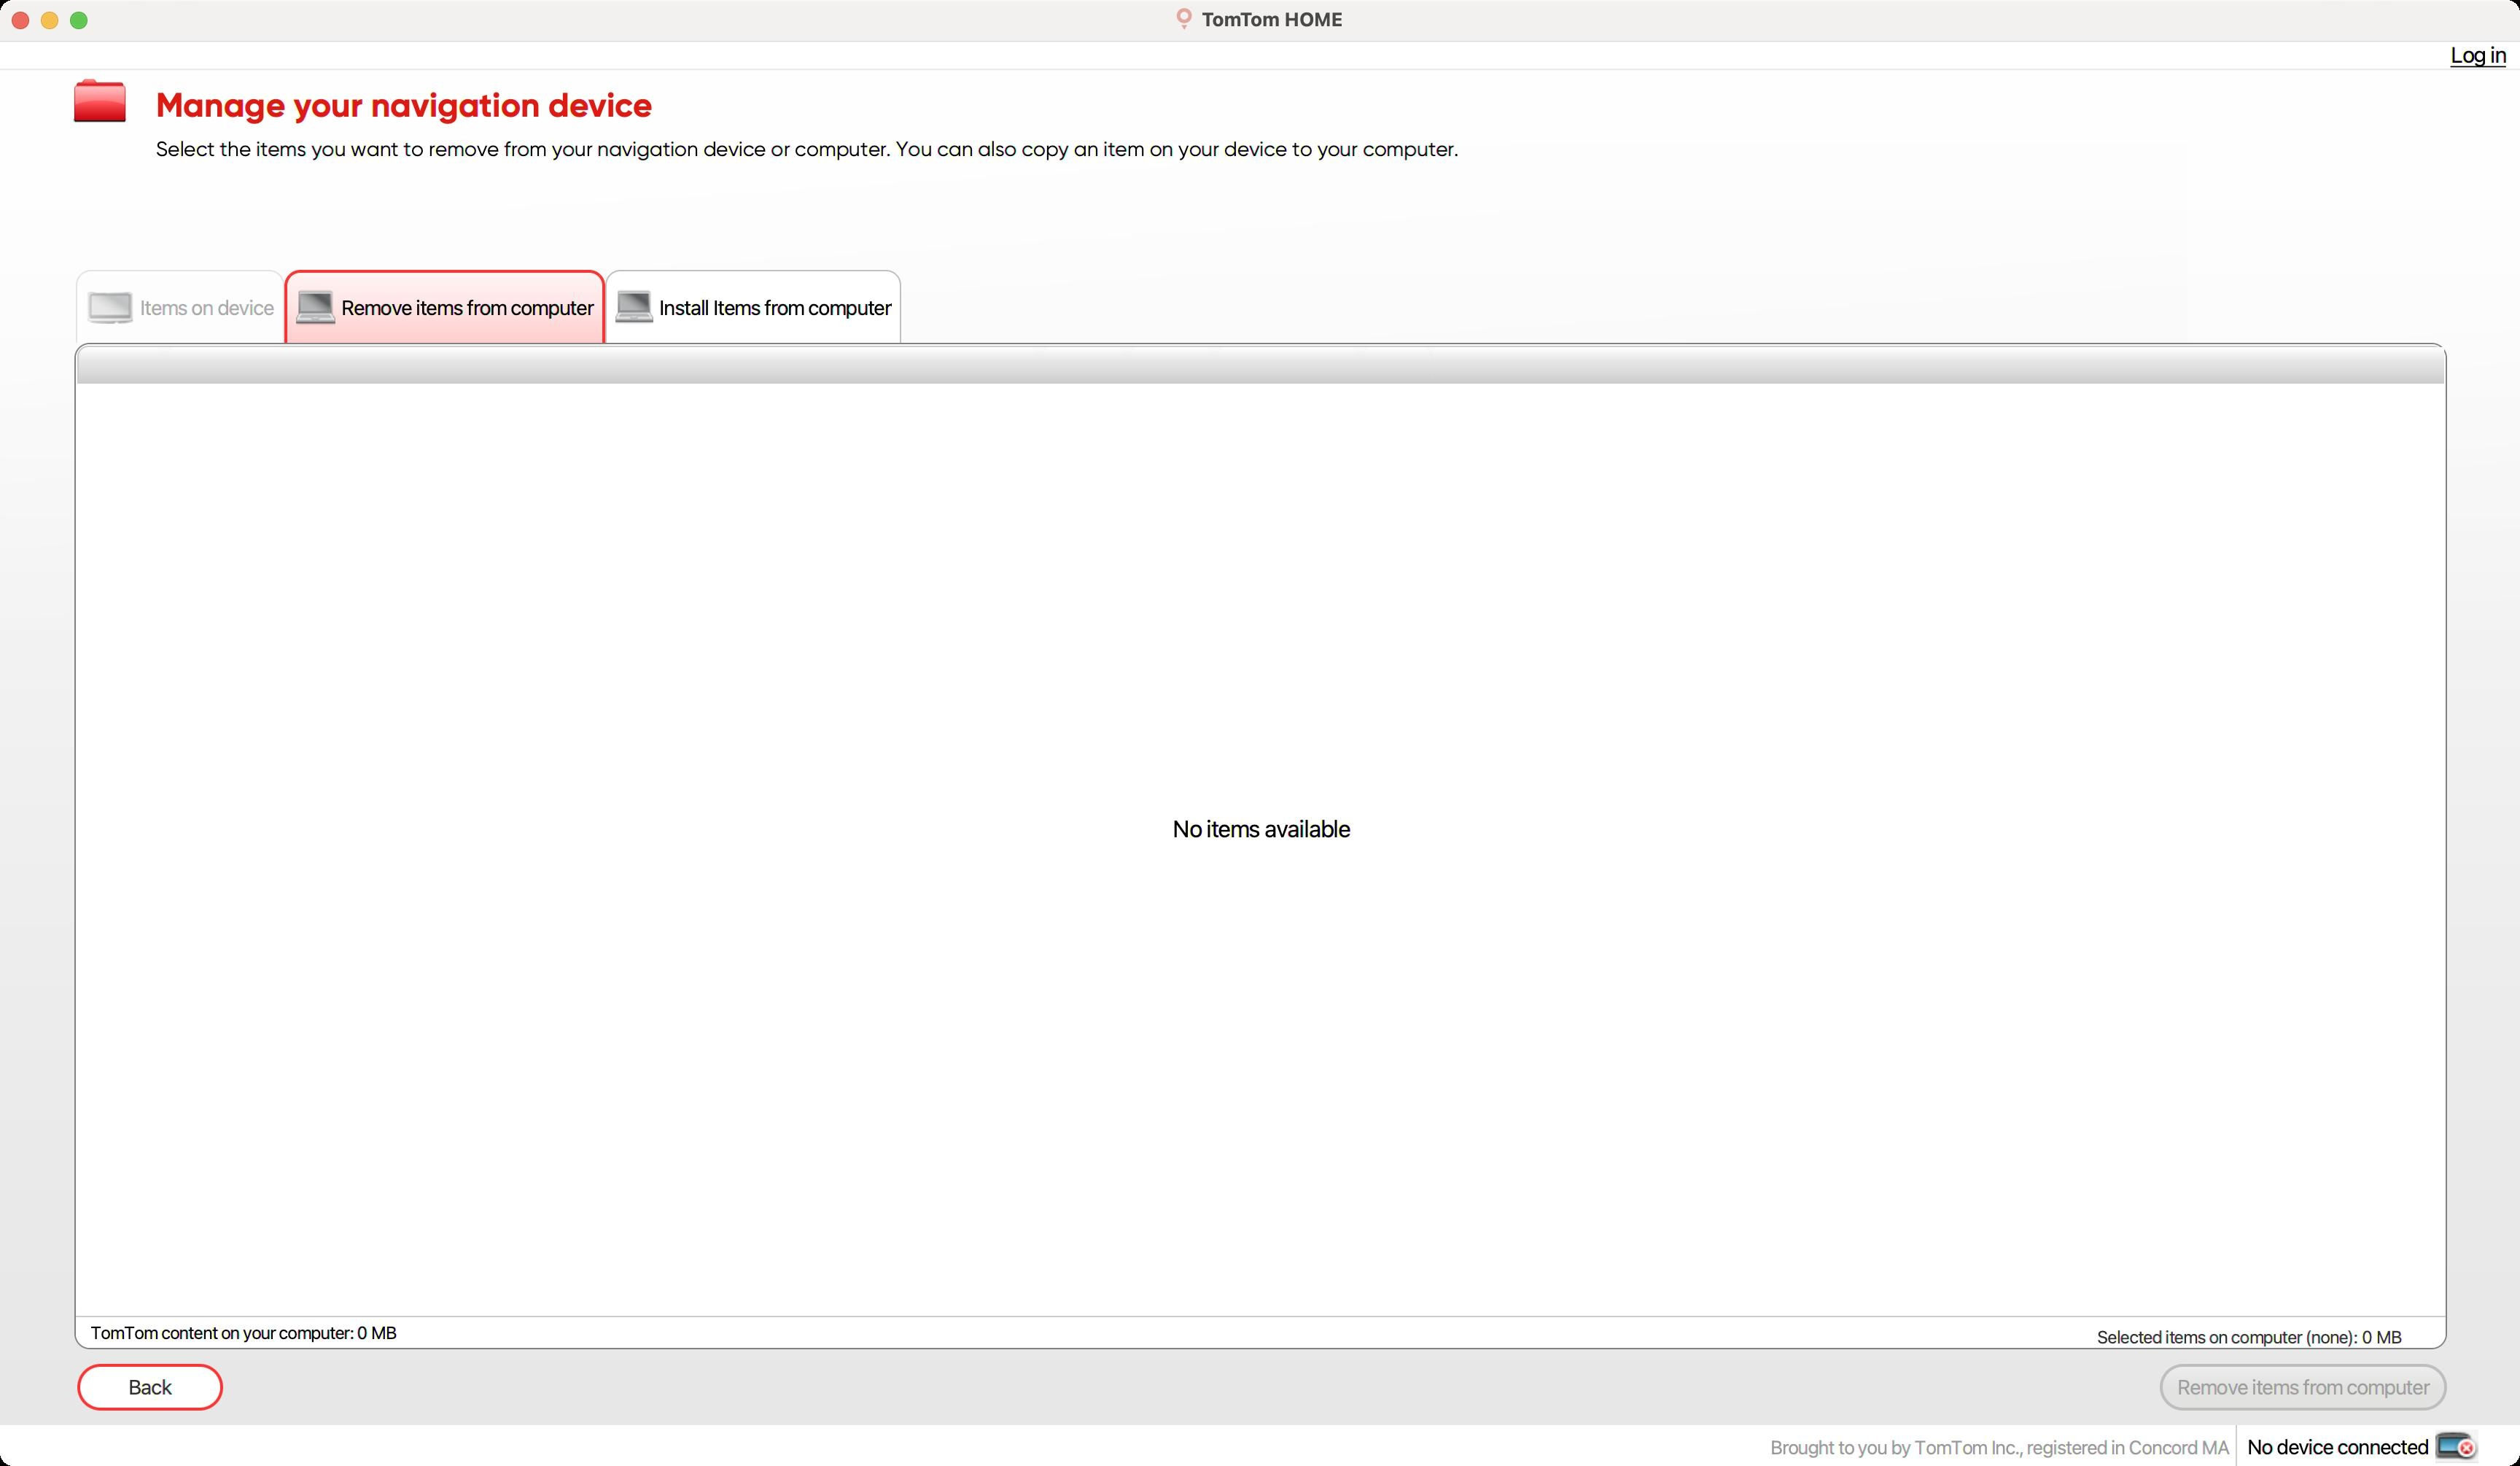
Accessibility tree:
{"name": "TomTom_HOME", "role": "AXWindow", "description": null, "role_description": "standard window", "value": null, "position": "0.00;38.00", "size": "1728;1005", "children": [{"name": null, "role": "AXMenuBar", "description": null, "role_description": "menu bar", "value": null, "position": "-9.30;28.00", "size": "0;0", "children": []}, {"name": null, "role": "AXStaticText", "description": null, "role_description": "text", "value": "Log in", "position": "1680.30;28.00", "size": "39;19", "children": []}, {"name": null, "role": "AXStaticText", "description": null, "role_description": "text", "value": "Brought to you by TomTom Inc., registered in Concord MA", "position": "1214.00;984.00", "size": "315;17", "children": []}, {"name": null, "role": "AXStaticText", "description": null, "role_description": "text", "value": "No device connected", "position": "1541.00;983.00", "size": "125;18", "children": []}, {"name": null, "role": "AXStaticText", "description": null, "role_description": "text", "value": null, "position": "1670.00;980.00", "size": "30;23", "children": [{"name": null, "role": "AXImage", "description": null, "role_description": "image", "value": null, "position": "1670.00;980.00", "size": "29;23", "children": []}]}, {"name": null, "role": "AXImage", "description": null, "role_description": "image", "value": null, "position": "1700.00;977.00", "size": "28;28", "children": []}, {"name": null, "role": "AXImage", "description": null, "role_description": "image", "value": null, "position": "50.00;54.00", "size": "37;29", "children": []}, {"name": null, "role": "AXStaticText", "description": null, "role_description": "text", "value": "Manage your navigation device", "position": "107.00;58.00", "size": "341;28", "children": []}, {"name": null, "role": "AXStaticText", "description": null, "role_description": "text", "value": "Select the items you want to remove from your navigation device or computer. You can also copy an item on your device to your computer.", "position": "107.00;93.00", "size": "894;18", "children": []}, {"name": null, "role": "AXImage", "description": null, "role_description": "image", "value": null, "position": "1492.00;108.00", "size": "50;41", "children": []}, {"name": null, "role": "AXStaticText", "description": null, "role_description": "text", "value": "Shopping Cart", "position": "1552.00;108.00", "size": "73;15", "children": []}, {"name": null, "role": "AXImage", "description": null, "role_description": "image", "value": null, "position": "1552.00;126.00", "size": "10;10", "children": []}, {"name": null, "role": "AXStaticText", "description": null, "role_description": "text", "value": "%S item(s)", "position": "1565.00;123.00", "size": "55;15", "children": []}, {"name": null, "role": "AXImage", "description": null, "role_description": "image", "value": null, "position": "1668.00;53.00", "size": "60;60", "children": []}, {"name": null, "role": "AXTabGroup", "description": null, "role_description": "tab group", "value": "{\n    \"name\": \"Remove_items_from_computer\",\n    \"role\": \"AXRadioButton\",\n    \"description\": null,\n    \"role_description\": \"tab\",\n    \"value\": true,\n    \"position\": \"195.00;185.00\",\n    \"size\": \"220;50\",\n    \"children\": [\n        {\n            \"name\": null,\n            \"role\": \"AXStaticText\",\n            \"description\": null,\n            \"role_description\": \"text\",\n            \"value\": \"Remove items from computer\",\n            \"position\": \"203.00;198.00\",\n            \"size\": \"204;27\",\n            \"children\": [\n                {\n                    \"name\": null,\n                    \"role\": \"AXImage\",\n                    \"description\": null,\n                    \"role_description\": \"image\",\n                    \"value\": null,\n                    \"position\": \"203.00;198.00\",\n                    \"size\": \"27;27\",\n                    \"children\": []\n                }\n            ]\n        },\n        {\n            \"name\": \"Close\",\n            \"role\": \"AXButton\",\n            \"description\": null,\n            \"role_description\": \"button\",\n            \"value\": null,\n            \"position\": \"199.00;184.00\",\n            \"size\": \"8;9\",\n            \"children\": []\n        }\n    ]\n}", "position": "50.00;179.00", "size": "1628;798", "children": [{"name": null, "role": "AXOutline", "description": null, "role_description": "outline", "value": null, "position": "52.00;236.00", "size": "1625;666", "children": [{"name": "", "role": "AXColumn", "description": null, "role_description": "column", "value": null, "position": "53.00;238.00", "size": "60;24", "children": [{"name": null, "role": "AXStaticText", "description": null, "role_description": "text", "value": null, "position": "55.00;238.00", "size": "56;24", "children": []}]}, {"name": "", "role": "AXColumn", "description": null, "role_description": "column", "value": null, "position": "113.00;238.00", "size": "600;24", "children": [{"name": null, "role": "AXStaticText", "description": null, "role_description": "text", "value": null, "position": "115.00;238.00", "size": "596;24", "children": []}]}, {"name": "", "role": "AXColumn", "description": null, "role_description": "column", "value": null, "position": "713.00;238.00", "size": "60;24", "children": [{"name": null, "role": "AXStaticText", "description": null, "role_description": "text", "value": null, "position": "715.00;238.00", "size": "56;24", "children": []}]}, {"name": "", "role": "AXColumn", "description": null, "role_description": "column", "value": null, "position": "773.00;238.00", "size": "60;24", "children": [{"name": null, "role": "AXStaticText", "description": null, "role_description": "text", "value": null, "position": "775.00;238.00", "size": "56;24", "children": []}]}, {"name": "", "role": "AXColumn", "description": null, "role_description": "column", "value": null, "position": "833.00;238.00", "size": "100;24", "children": [{"name": null, "role": "AXStaticText", "description": null, "role_description": "text", "value": null, "position": "835.00;238.00", "size": "96;24", "children": []}]}, {"name": "", "role": "AXColumn", "description": null, "role_description": "column", "value": null, "position": "933.00;238.00", "size": "50;24", "children": [{"name": null, "role": "AXStaticText", "description": null, "role_description": "text", "value": null, "position": "935.00;238.00", "size": "46;24", "children": []}]}, {"name": "", "role": "AXColumn", "description": null, "role_description": "column", "value": null, "position": "983.00;238.00", "size": "0;24", "children": [{"name": null, "role": "AXStaticText", "description": null, "role_description": "text", "value": null, "position": "983.00;250.00", "size": "0;0", "children": []}]}, {"name": null, "role": "AXStaticText", "description": null, "role_description": "text", "value": null, "position": "53.00;229.00", "size": "0;17", "children": []}, {"name": null, "role": "AXScrollBar", "description": null, "role_description": "scroll bar", "value": 0.0, "position": "52.00;235.00", "size": "21;102", "children": [{"name": null, "role": "AXButton", "description": null, "role_description": "increment arrow button", "value": null, "position": "52.00;324.00", "size": "21;13", "children": []}, {"name": null, "role": "AXButton", "description": null, "role_description": "decrement arrow button", "value": null, "position": "52.00;235.00", "size": "21;13", "children": []}, {"name": null, "role": "AXValueIndicator", "description": null, "role_description": "value indicator", "value": 0.0, "position": "52.00;248.00", "size": "21;24", "children": []}]}, {"name": null, "role": "AXScrollBar", "description": null, "role_description": "scroll bar", "value": 0.0, "position": "51.00;236.00", "size": "22;101", "children": [{"name": null, "role": "AXButton", "description": null, "role_description": "increment arrow button", "value": null, "position": "73.00;236.00", "size": "0;101", "children": []}, {"name": null, "role": "AXButton", "description": null, "role_description": "decrement arrow button", "value": null, "position": "51.00;236.00", "size": "0;101", "children": []}, {"name": null, "role": "AXValueIndicator", "description": null, "role_description": "value indicator", "value": 0.0, "position": "51.00;236.00", "size": "0;101", "children": []}]}, {"name": null, "role": "AXStaticText", "description": null, "role_description": "text", "value": "No items available", "position": "804.00;558.00", "size": "122;48", "children": [{"name": null, "role": "AXProgressIndicator", "description": null, "role_description": "progress indicator", "value": -1.0, "position": "815.00;582.00", "size": "100;24", "children": []}]}]}, {"name": null, "role": "AXStaticText", "description": null, "role_description": "text", "value": "TomTom content on your computer: 0 MB", "position": "62.00;903.00", "size": "210;21", "children": []}, {"name": null, "role": "AXStaticText", "description": null, "role_description": "text", "value": "Selected items on computer (none):", "position": "1438.00;909.00", "size": "179;15", "children": []}, {"name": null, "role": "AXStaticText", "description": null, "role_description": "text", "value": " 0 MB", "position": "1617.00;909.00", "size": "30;15", "children": []}, {"name": "Back", "role": "AXButton", "description": null, "role_description": "button", "value": null, "position": "53.00;935.00", "size": "100;32", "children": []}, {"name": "Remove_items_from_computer", "role": "AXButton", "description": null, "role_description": "button", "value": null, "position": "1481.00;935.00", "size": "197;32", "children": []}, {"name": null, "role": "AXOutline", "description": null, "role_description": "outline", "value": null, "position": "52.00;236.00", "size": "1625;608", "children": [{"name": "", "role": "AXColumn", "description": null, "role_description": "column", "value": null, "position": "53.00;238.00", "size": "62;24", "children": [{"name": null, "role": "AXStaticText", "description": null, "role_description": "text", "value": null, "position": "55.00;238.00", "size": "58;24", "children": []}]}, {"name": "", "role": "AXColumn", "description": null, "role_description": "column", "value": null, "position": "115.00;238.00", "size": "800;24", "children": [{"name": null, "role": "AXStaticText", "description": null, "role_description": "text", "value": null, "position": "117.00;238.00", "size": "796;24", "children": []}]}, {"name": "", "role": "AXColumn", "description": null, "role_description": "column", "value": null, "position": "915.00;238.00", "size": "237;24", "children": [{"name": null, "role": "AXStaticText", "description": null, "role_description": "text", "value": null, "position": "917.00;238.00", "size": "233;24", "children": []}]}, {"name": "", "role": "AXColumn", "description": null, "role_description": "column", "value": null, "position": "1152.00;238.00", "size": "236;24", "children": [{"name": null, "role": "AXStaticText", "description": null, "role_description": "text", "value": null, "position": "1154.00;238.00", "size": "232;24", "children": []}]}, {"name": "", "role": "AXColumn", "description": null, "role_description": "column", "value": null, "position": "1388.00;238.00", "size": "51;24", "children": [{"name": null, "role": "AXStaticText", "description": null, "role_description": "text", "value": null, "position": "1390.00;238.00", "size": "47;24", "children": []}]}, {"name": "", "role": "AXColumn", "description": null, "role_description": "column", "value": null, "position": "1439.00;238.00", "size": "237;24", "children": [{"name": null, "role": "AXStaticText", "description": null, "role_description": "text", "value": null, "position": "1441.00;238.00", "size": "233;24", "children": []}]}, {"name": null, "role": "AXStaticText", "description": null, "role_description": "text", "value": null, "position": "53.00;229.00", "size": "0;17", "children": []}, {"name": null, "role": "AXScrollBar", "description": null, "role_description": "scroll bar", "value": 0.0, "position": "52.00;235.00", "size": "21;102", "children": [{"name": null, "role": "AXButton", "description": null, "role_description": "increment arrow button", "value": null, "position": "52.00;324.00", "size": "21;13", "children": []}, {"name": null, "role": "AXButton", "description": null, "role_description": "decrement arrow button", "value": null, "position": "52.00;235.00", "size": "21;13", "children": []}, {"name": null, "role": "AXValueIndicator", "description": null, "role_description": "value indicator", "value": 0.0, "position": "52.00;248.00", "size": "21;24", "children": []}]}, {"name": null, "role": "AXScrollBar", "description": null, "role_description": "scroll bar", "value": 0.0, "position": "51.00;236.00", "size": "22;101", "children": [{"name": null, "role": "AXButton", "description": null, "role_description": "increment arrow button", "value": null, "position": "73.00;236.00", "size": "0;101", "children": []}, {"name": null, "role": "AXButton", "description": null, "role_description": "decrement arrow button", "value": null, "position": "51.00;236.00", "size": "0;101", "children": []}, {"name": null, "role": "AXValueIndicator", "description": null, "role_description": "value indicator", "value": 0.0, "position": "51.00;236.00", "size": "0;101", "children": []}]}, {"name": null, "role": "AXStaticText", "description": null, "role_description": "text", "value": "Loading...", "position": "790.00;526.00", "size": "150;55", "children": [{"name": null, "role": "AXProgressIndicator", "description": null, "role_description": "progress indicator", "value": -1.0, "position": "791.00;554.00", "size": "100;18", "children": []}]}]}, {"name": null, "role": "AXStaticText", "description": null, "role_description": "text", "value": null, "position": "62.00;853.00", "size": "0;15", "children": []}, {"name": null, "role": "AXStaticText", "description": null, "role_description": "text", "value": null, "position": "62.00;853.00", "size": "0;15", "children": []}, {"name": null, "role": "AXStaticText", "description": null, "role_description": "text", "value": null, "position": "73.00;869.00", "size": "2;17", "children": []}, {"name": null, "role": "AXStaticText", "description": null, "role_description": "text", "value": null, "position": "75.00;869.00", "size": "2;17", "children": []}, {"name": null, "role": "AXStaticText", "description": null, "role_description": "text", "value": null, "position": "77.00;869.00", "size": "2;17", "children": []}, {"name": null, "role": "AXStaticText", "description": null, "role_description": "text", "value": null, "position": "1434.00;868.00", "size": "18;18", "children": []}, {"name": null, "role": "AXStaticText", "description": null, "role_description": "text", "value": "Installed Items", "position": "1462.00;868.00", "size": "73;15", "children": []}, {"name": null, "role": "AXStaticText", "description": null, "role_description": "text", "value": null, "position": "1545.00;868.00", "size": "0;15", "children": []}, {"name": null, "role": "AXStaticText", "description": null, "role_description": "text", "value": null, "position": "1555.00;868.00", "size": "18;18", "children": []}, {"name": null, "role": "AXStaticText", "description": null, "role_description": "text", "value": "Selected:", "position": "1583.00;868.00", "size": "47;15", "children": []}, {"name": null, "role": "AXStaticText", "description": null, "role_description": "text", "value": "0 MB", "position": "1640.00;868.00", "size": "27;15", "children": []}, {"name": null, "role": "AXStaticText", "description": null, "role_description": "text", "value": "Selected:", "position": "62.00;897.00", "size": "47;15", "children": []}, {"name": null, "role": "AXStaticText", "description": null, "role_description": "text", "value": "0 MB", "position": "119.00;897.00", "size": "27;17", "children": []}, {"name": null, "role": "AXStaticText", "description": null, "role_description": "text", "value": "Free space:", "position": "156.00;897.00", "size": "58;15", "children": []}, {"name": null, "role": "AXStaticText", "description": null, "role_description": "text", "value": null, "position": "224.00;897.00", "size": "0;15", "children": []}, {"name": "Back", "role": "AXButton", "description": null, "role_description": "button", "value": null, "position": "53.00;935.00", "size": "100;32", "children": []}, {"name": "Copy_items_to_computer", "role": "AXButton", "description": null, "role_description": "button", "value": null, "position": "1513.00;935.00", "size": "165;32", "children": []}, {"name": "Remove_items_from_device", "role": "AXButton", "description": null, "role_description": "button", "value": null, "position": "744.00;935.00", "size": "179;32", "children": []}, {"name": "Items_on_device", "role": "AXRadioButton", "description": null, "role_description": "tab", "value": false, "position": "52.00;185.00", "size": "143;50", "children": [{"name": null, "role": "AXStaticText", "description": null, "role_description": "text", "value": "Items on device", "position": "59.00;200.00", "size": "129;22", "children": [{"name": null, "role": "AXImage", "description": null, "role_description": "image", "value": null, "position": "59.00;200.00", "size": "33;22", "children": []}]}, {"name": "Close", "role": "AXButton", "description": null, "role_description": "button", "value": null, "position": "55.00;183.00", "size": "8;9", "children": []}]}, {"name": "Remove_items_from_computer", "role": "AXRadioButton", "description": null, "role_description": "tab", "value": true, "position": "195.00;185.00", "size": "220;50", "children": [{"name": null, "role": "AXStaticText", "description": null, "role_description": "text", "value": "Remove items from computer", "position": "203.00;198.00", "size": "204;27", "children": [{"name": null, "role": "AXImage", "description": null, "role_description": "image", "value": null, "position": "203.00;198.00", "size": "27;27", "children": []}]}, {"name": "Close", "role": "AXButton", "description": null, "role_description": "button", "value": null, "position": "199.00;184.00", "size": "8;9", "children": []}]}, {"name": "Install_Items_from_computer", "role": "AXRadioButton", "description": null, "role_description": "tab", "value": false, "position": "415.00;185.00", "size": "203;50", "children": [{"name": null, "role": "AXStaticText", "description": null, "role_description": "text", "value": "Install Items from computer", "position": "422.00;198.00", "size": "189;26", "children": [{"name": null, "role": "AXImage", "description": null, "role_description": "image", "value": null, "position": "422.00;198.00", "size": "26;26", "children": []}]}, {"name": "Close", "role": "AXButton", "description": null, "role_description": "button", "value": null, "position": "418.00;183.00", "size": "8;9", "children": []}]}]}, {"name": null, "role": "AXButton", "description": null, "role_description": "close button", "value": null, "position": "7.00;6.00", "size": "14;16", "children": []}, {"name": null, "role": "AXButton", "description": null, "role_description": "full screen button", "value": null, "position": "47.00;6.00", "size": "14;16", "children": [{"name": null, "role": "AXGroup", "description": null, "role_description": "group", "value": null, "position": "47.00;6.00", "size": "14;16", "children": [{"name": null, "role": "AXGroup", "description": null, "role_description": "group", "value": null, "position": "47.00;6.00", "size": "14;16", "children": []}]}]}, {"name": null, "role": "AXButton", "description": null, "role_description": "minimize button", "value": null, "position": "27.00;6.00", "size": "14;16", "children": []}, {"name": "TomTom_HOME", "role": "AXImage", "description": null, "role_description": "image", "value": null, "position": "804.00;5.00", "size": "16;16", "children": []}, {"name": null, "role": "AXStaticText", "description": null, "role_description": "text", "value": "TomTom HOME", "position": "822.00;5.00", "size": "101;16", "children": []}]}